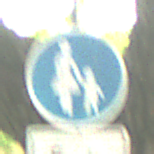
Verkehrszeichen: Gehweg
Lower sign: HinweisDurchVerbaleAngabe2
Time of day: MorningAfternoon
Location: Outdoor (RoadRail)
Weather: Clear
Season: NotSpecified
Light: Natural